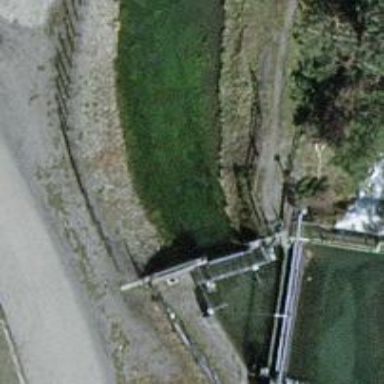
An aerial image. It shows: Weir along the waterway.